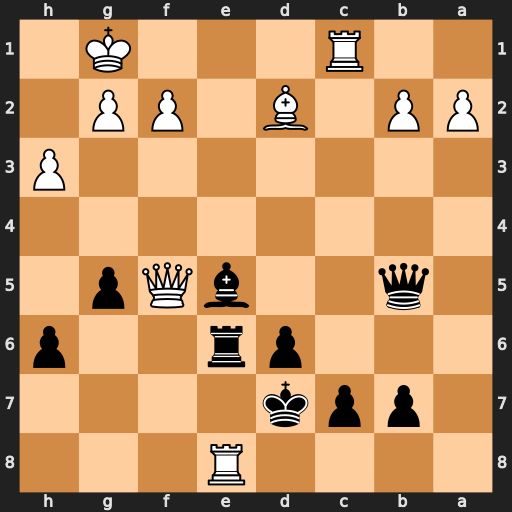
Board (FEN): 4R3/1ppk4/3pr2p/1q2bQp1/8/7P/PP1B1PP1/2R3K1
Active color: b
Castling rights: -
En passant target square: -
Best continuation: Bh2+ Kxh2 Qxf5